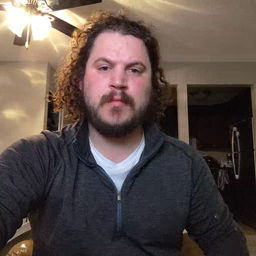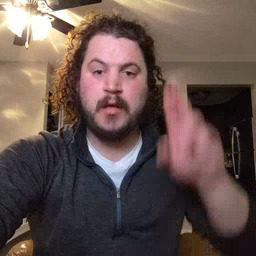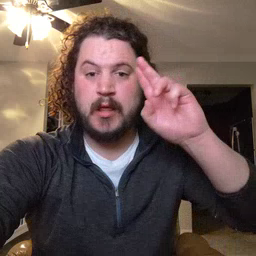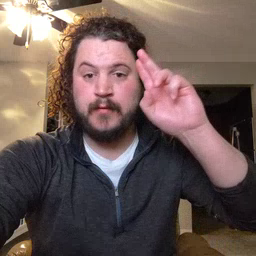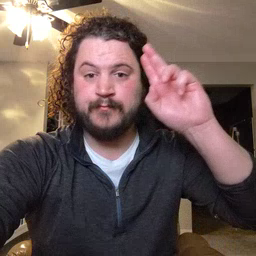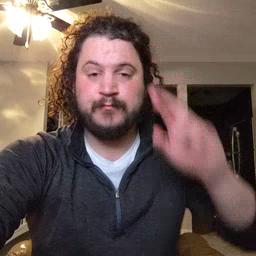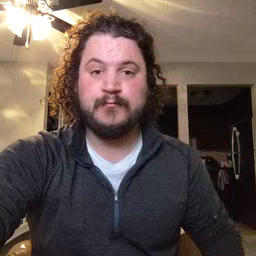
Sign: uncle